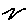
Label: zigzag